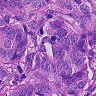
Metastatic tissue present: yes